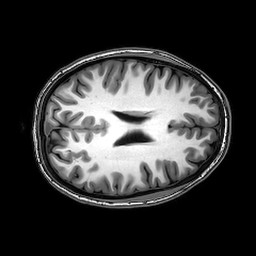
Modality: T1w
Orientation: axial
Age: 23
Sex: female
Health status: healthy
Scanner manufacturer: philips
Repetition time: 0.008192 s
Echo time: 0.00374 s